Question: . Which is display those Question and Answers, whenever that particular viewflipper is clicked. My problem is, When first time any viewflipper is clicked, at that time nothing to do, and after on viewflipper is clicked the next clicked viewflipper value want to check which is same(equal) or not.(If Question is 5+3 then answers should be 8).
>
1. if I am first time Q is clicked then next time another viewflipper which have Q is clicked nothing check operation is necessary and nothing hide .
2. if I am first time Q is clicked then next time A is clicked retrive value from textview of Q and check is it right or not, if it is right hide both Q and A.
3. if I am first time A is clicked then next timeQ is clicked retrive value from textview of A and check is it right or not, if it is right hide both Q and A.
4. if I am first time A is clicked then next time another viewflipper which haveA is clicked nothing check operation is necessary nothing hide.
5. if I am first time Q is clicked then next time same viewflipper which have Q is clicked nothing check operation is necessary nothing hide.
6. if I am first time A is clicked then next time same viewflipper which have A is clicked nothing check operation is necessary nothing hide.
So, How to check Current clickable ViewFlipper and Previous clicked ViewFlipper. I did not get any idea how to check the problem.
Look at this, I think, my problem is more clear.

'''
@Override
public void onClick(View v) {
switch (v.getId()) {
case R.id.vf1:
try {
if (click) {
Message msg = new Message();
msg.what = 1;
delayHandler.sendMessageDelayed(msg, DELAYTIME);
vFilpper1.showNext();
} catch (Exception e) {
e.printStackTrace();
}
counter++;
break;
case R.id.vf2:
try {
Message msg = new Message();
msg.what = 2;
delayHandler.sendMessageDelayed(msg, DELAYTIME);
Log.d("viewfilpper", "VFlipper 2");
vFilpper2.showNext();
} catch (Exception e) {
e.printStackTrace();
}
break;
case R.id.vf3:
try {
Message msg = new Message();
msg.what = 3;
delayHandler.sendMessageDelayed(msg, DELAYTIME);
Log.d("viewfilpper", "VFlipper 3");
vFilpper3.showNext();
} catch (Exception e) {
e.printStackTrace();
}
break;
case R.id.vf4:
try {
Message msg = new Message();
msg.what = 4;
delayHandler.sendMessageDelayed(msg, DELAYTIME);
Log.d("viewfilpper", "VFlipper 4");
vFilpper4.showNext();
} catch (Exception e) {
e.printStackTrace();
}
break;
case R.id.vf5:
try {
Message msg = new Message();
msg.what = 5;
delayHandler.sendMessageDelayed(msg, DELAYTIME);
Log.d("viewfilpper", "VFlipper 5");
vFilpper5.showNext();
} catch (Exception e) {
e.printStackTrace();
}
break;
case R.id.vf7:
try {
Message msg = new Message();
msg.what = 7;
delayHandler.sendMessageDelayed(msg, DELAYTIME);
Log.d("viewfilpper", "VFlipper 7");
vFilpper7.showNext();
} catch (Exception e) {
e.printStackTrace();
}
break;
case R.id.vf8:
try {
Message msg = new Message();
msg.what = 8;
delayHandler.sendMessageDelayed(msg, DELAYTIME);
Log.d("viewfilpper", "VFlipper 8");
vFilpper8.showNext();
} catch (Exception e) {
e.printStackTrace();
}
break;
'''
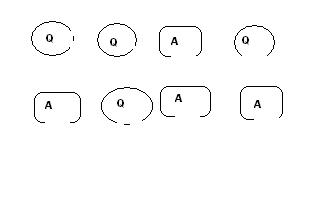
Answer: The problem is that your code is missing the state of the PREVIOUS selected ViewFlipper. I can only provide partial code as i don't know the rest of your code.
in the class which has your code snippet on here, the "public void onClick(View v) {" method, you want to have something like this:
'''
public class Puzzle extends Activity{ //or whatever your class is called
private int previousFlipperID = -1; //this stores the previous state of the flipper that was selected
@Override
public void onClick(View v) {
//.... your code, but modified
// changes
if(previousFlipperID == -1){
//this is the VERY FIRST CLICK, using -1 to denotate that nothing was previously selected
previousFlipperID = v.getId();
return;
}
// end changes
switch (v.getId()) {
case R.id.vf1:
try {
if (click) {
// changes
switch(previousFlipperID){
case 0:
//do your logic here that you stated. note that at this point in the code
// you are at the point where your PREVIOUS flipper was the first flipper
// and your CURRENT flipper is also the first one, since v.getId() is R.id.vf1
break;
case 1: //some logic, but the CURRENT flipper is the first flipper, while PREVIOUS flipper was the second flipper
...
case 7: //the previous flipper selected was the last flipper
break;
}
// end changes
Message msg = new Message();
msg.what = 1;
delayHandler.sendMessageDelayed(msg, DELAYTIME);
vFilpper1.showNext();
} catch (Exception e) {
e.printStackTrace();
}
counter++;
break;
// changes
previousFliperID = v.getId(); //update the previous flipper
// end changes
}
}
'''
in my code, look for "//changes" especially. you'll see that i used an integer to store the previous flipper. and then the way i check if it's the FIRST time, is to check if the previous flipper was -1 or not. then at the end, make sure you set the current flipper id as the previous flipper id to update the "previous" flipper id for the next time.
also, note that i had a nested switch statement in there, because you need a bunch of extra checks to do your logic for what happens, depending on what the current and previous flippers are.
the answer is to the best of my abilities on information i've been told (and also to the best of my understanding), so i hope this helps.
P.S. i feel guilty say this, but if my answer was correct, please please please check my answer, because i actually need some bounty points to ask bounty questions but i don't think i have enough points. thanks! and happy holidays